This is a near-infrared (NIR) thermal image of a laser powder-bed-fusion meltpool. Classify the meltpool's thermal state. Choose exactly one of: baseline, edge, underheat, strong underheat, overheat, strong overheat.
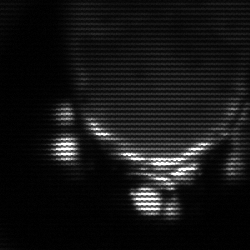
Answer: baseline